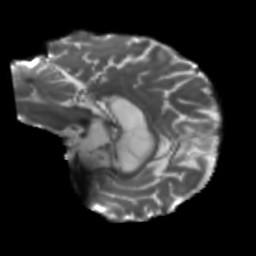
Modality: T2w
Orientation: sagittal
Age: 63
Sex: female
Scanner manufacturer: siemens
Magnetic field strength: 3 T
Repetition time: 5.25 s
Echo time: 0.08 s